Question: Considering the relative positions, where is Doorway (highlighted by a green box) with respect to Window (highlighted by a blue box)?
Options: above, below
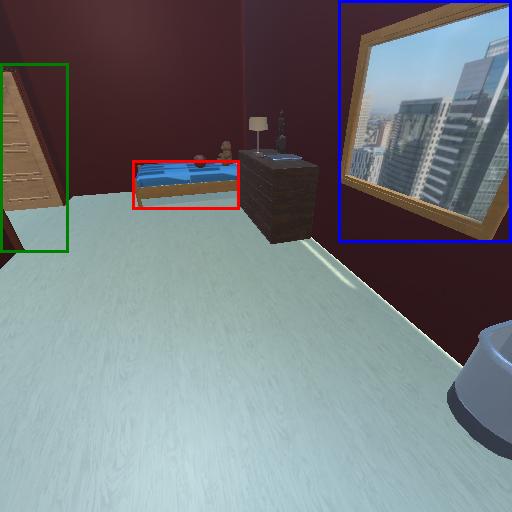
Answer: above